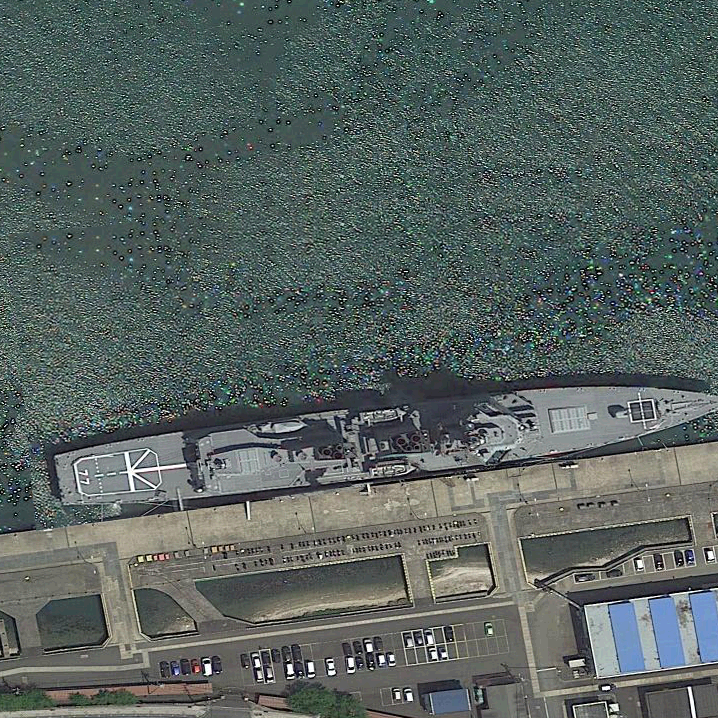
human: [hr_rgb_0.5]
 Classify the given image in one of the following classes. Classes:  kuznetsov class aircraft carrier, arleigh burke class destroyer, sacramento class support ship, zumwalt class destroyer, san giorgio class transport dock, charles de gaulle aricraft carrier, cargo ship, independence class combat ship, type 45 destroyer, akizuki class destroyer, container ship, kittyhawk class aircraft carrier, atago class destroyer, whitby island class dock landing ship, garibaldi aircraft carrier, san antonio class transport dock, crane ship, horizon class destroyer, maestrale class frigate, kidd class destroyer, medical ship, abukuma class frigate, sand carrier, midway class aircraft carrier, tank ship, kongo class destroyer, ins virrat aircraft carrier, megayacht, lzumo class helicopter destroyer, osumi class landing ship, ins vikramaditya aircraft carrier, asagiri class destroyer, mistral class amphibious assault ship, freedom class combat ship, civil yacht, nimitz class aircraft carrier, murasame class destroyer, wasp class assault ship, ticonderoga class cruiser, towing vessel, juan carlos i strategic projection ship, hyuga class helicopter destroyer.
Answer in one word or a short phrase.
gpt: Atago class destroyer